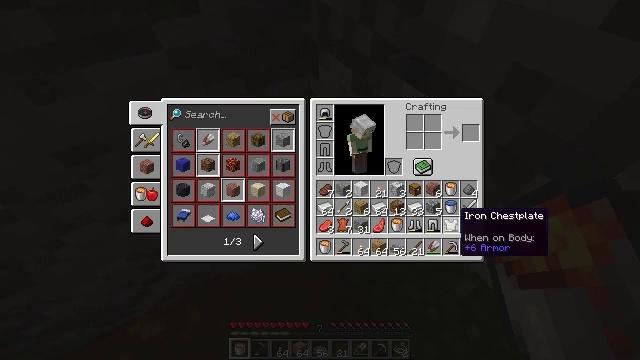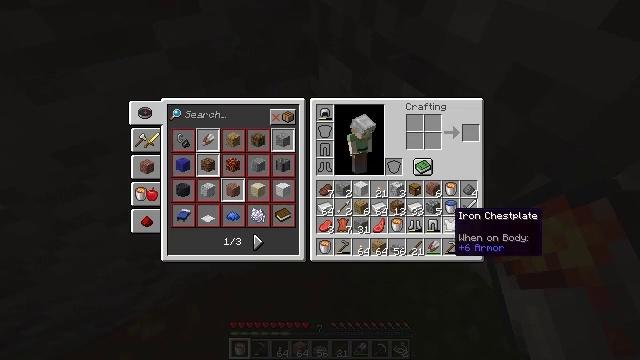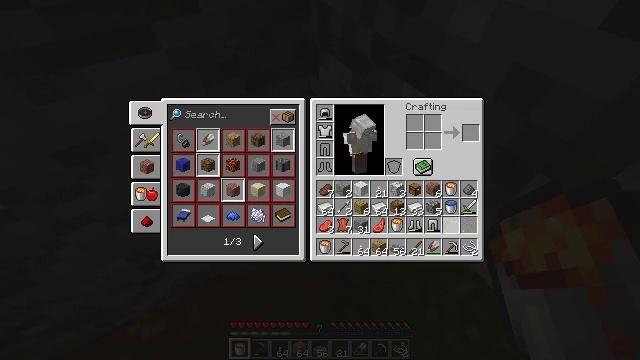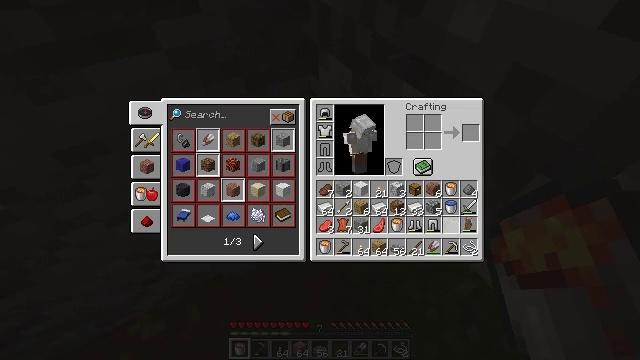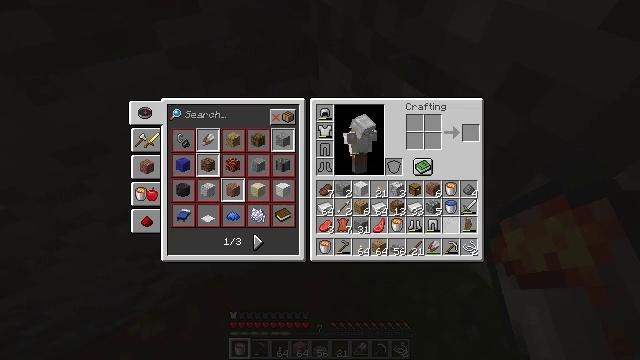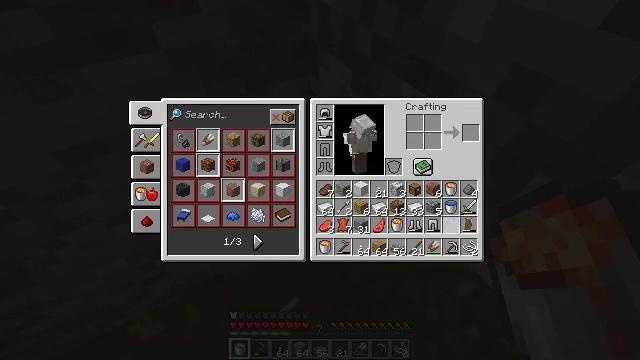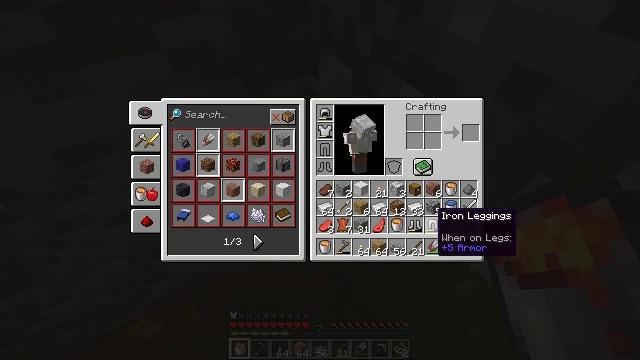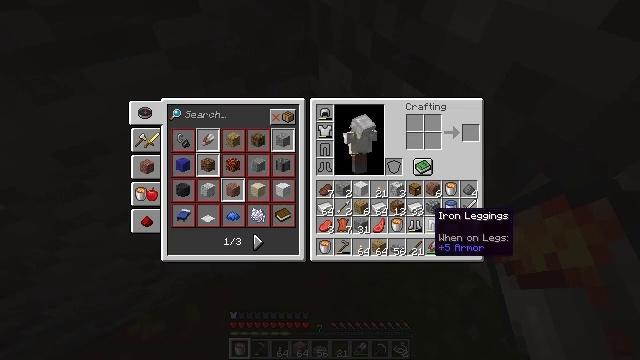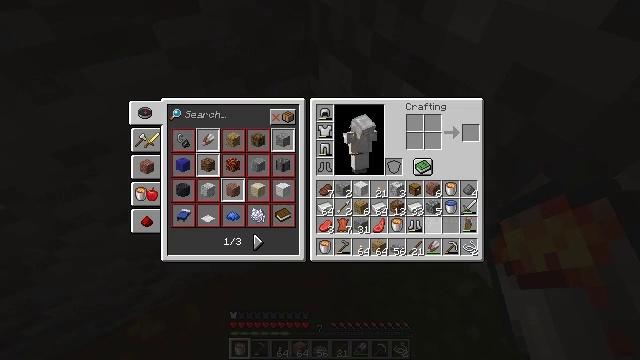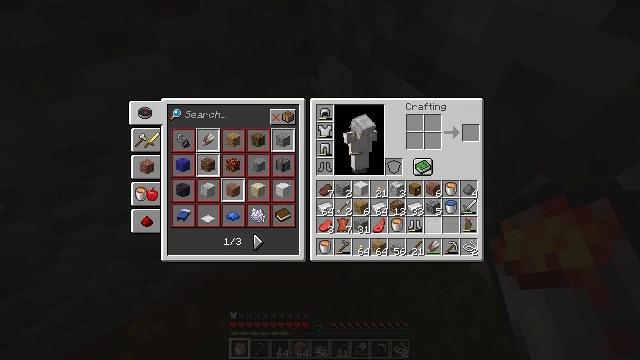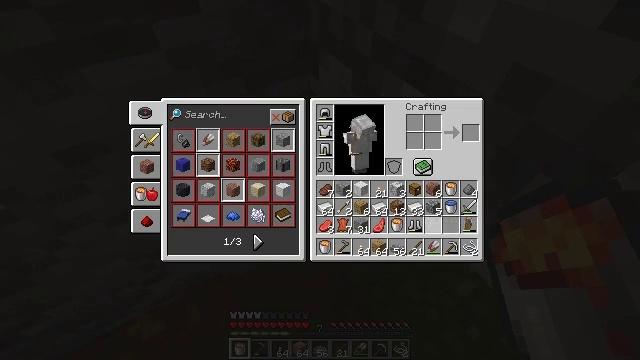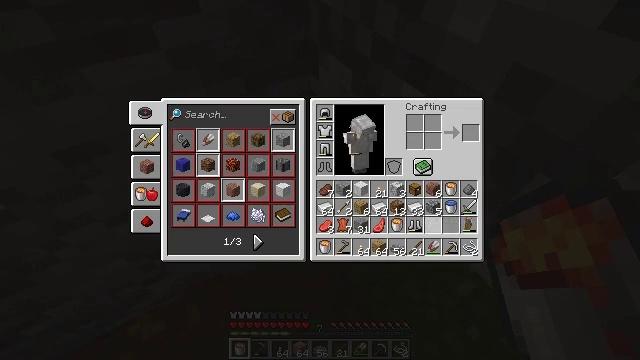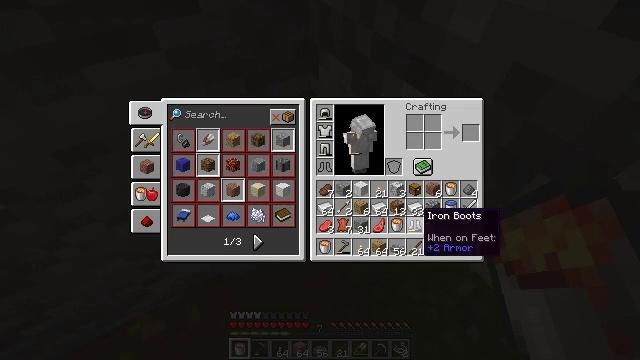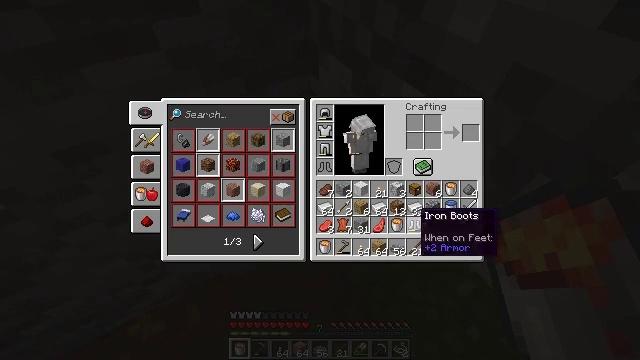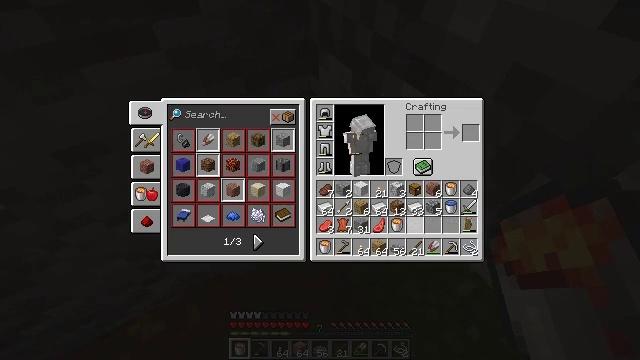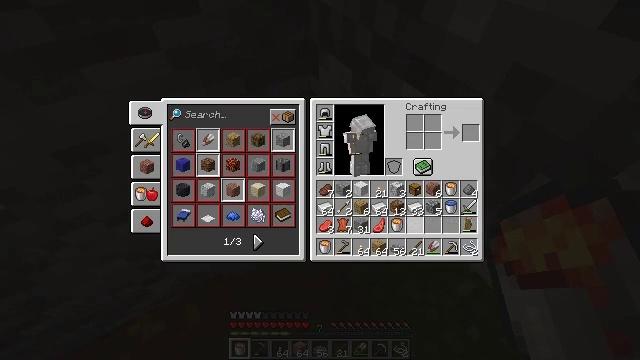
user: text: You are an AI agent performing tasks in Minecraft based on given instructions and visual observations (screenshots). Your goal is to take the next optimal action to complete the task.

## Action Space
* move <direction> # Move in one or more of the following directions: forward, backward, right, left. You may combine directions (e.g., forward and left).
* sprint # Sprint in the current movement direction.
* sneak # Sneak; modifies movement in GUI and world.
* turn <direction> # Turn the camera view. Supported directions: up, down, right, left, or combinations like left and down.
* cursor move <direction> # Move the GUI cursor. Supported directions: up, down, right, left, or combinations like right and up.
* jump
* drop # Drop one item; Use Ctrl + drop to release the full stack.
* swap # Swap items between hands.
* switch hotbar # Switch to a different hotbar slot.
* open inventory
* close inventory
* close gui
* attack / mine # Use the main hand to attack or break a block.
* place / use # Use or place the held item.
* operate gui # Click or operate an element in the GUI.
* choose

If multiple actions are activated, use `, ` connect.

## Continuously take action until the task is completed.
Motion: motion action
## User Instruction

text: Gather the bell for your inventory.
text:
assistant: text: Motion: sneak
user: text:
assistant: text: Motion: sneak, use / place
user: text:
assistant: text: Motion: sneak, use / place
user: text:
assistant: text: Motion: sneak, use / place
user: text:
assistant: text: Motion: sneak
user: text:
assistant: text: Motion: sneak, turn left
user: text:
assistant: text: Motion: sneak
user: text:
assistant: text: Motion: sneak, use / place
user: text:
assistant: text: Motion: sneak, use / place
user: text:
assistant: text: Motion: sneak, use / place
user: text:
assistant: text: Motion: sneak
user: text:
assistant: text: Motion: sneak, turn left
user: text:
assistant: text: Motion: sneak
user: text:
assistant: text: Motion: sneak, use / place
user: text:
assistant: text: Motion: sneak, use / place
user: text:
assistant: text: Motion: sneak, use / place
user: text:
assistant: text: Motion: sneak
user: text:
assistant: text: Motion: sneak
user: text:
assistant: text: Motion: sneak
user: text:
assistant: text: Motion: sneak
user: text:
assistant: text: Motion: sneak
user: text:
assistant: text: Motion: sneak
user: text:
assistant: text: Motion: sneak
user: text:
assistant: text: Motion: sneak
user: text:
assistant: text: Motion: sneak
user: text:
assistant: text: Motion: sneak
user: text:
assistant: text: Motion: sneak
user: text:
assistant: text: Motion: sneak
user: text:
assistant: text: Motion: sneak
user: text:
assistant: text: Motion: sneak